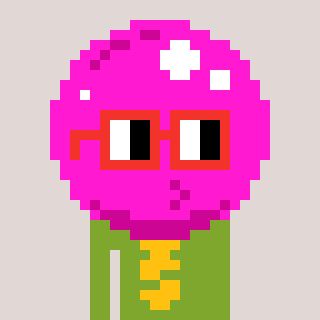
a pixel art character with square red glasses, a bubblegum-shaped head and a slimegreen-colored body on a warm background